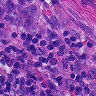
Metastatic tissue present: yes